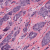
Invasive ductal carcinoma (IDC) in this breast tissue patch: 1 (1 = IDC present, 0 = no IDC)